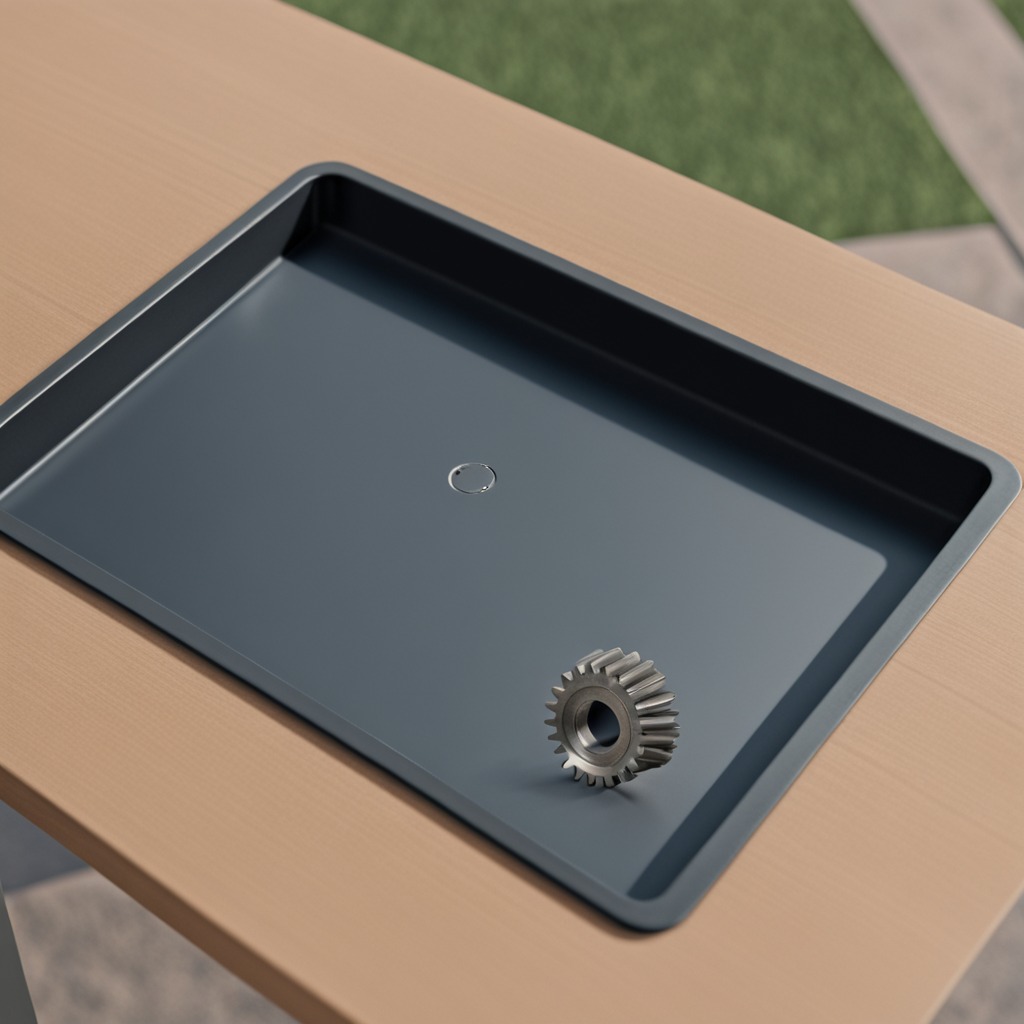
A steel gear with teeth is lying on a textured surface.